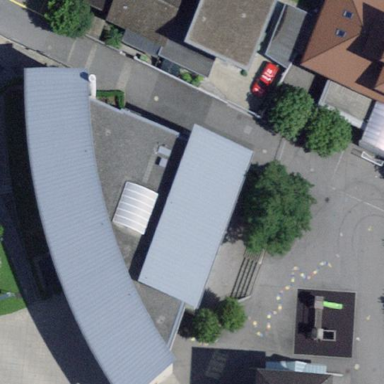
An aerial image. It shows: School building or complex.